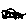
Label: car